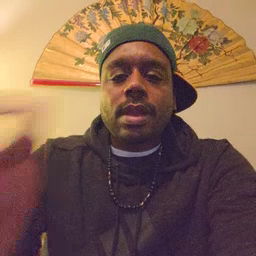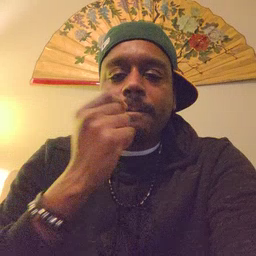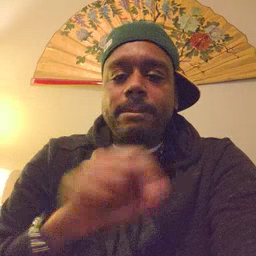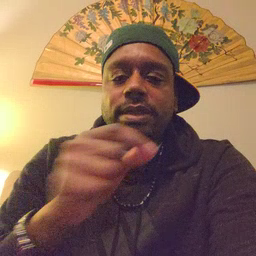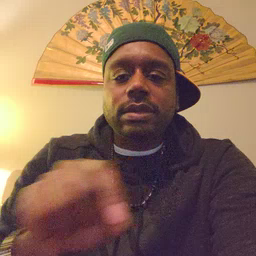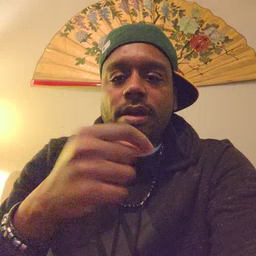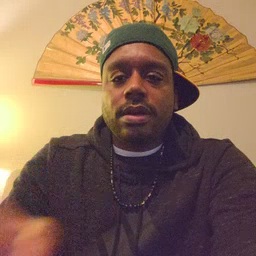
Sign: pencil